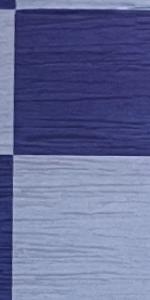
Label: Empty